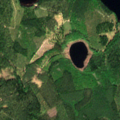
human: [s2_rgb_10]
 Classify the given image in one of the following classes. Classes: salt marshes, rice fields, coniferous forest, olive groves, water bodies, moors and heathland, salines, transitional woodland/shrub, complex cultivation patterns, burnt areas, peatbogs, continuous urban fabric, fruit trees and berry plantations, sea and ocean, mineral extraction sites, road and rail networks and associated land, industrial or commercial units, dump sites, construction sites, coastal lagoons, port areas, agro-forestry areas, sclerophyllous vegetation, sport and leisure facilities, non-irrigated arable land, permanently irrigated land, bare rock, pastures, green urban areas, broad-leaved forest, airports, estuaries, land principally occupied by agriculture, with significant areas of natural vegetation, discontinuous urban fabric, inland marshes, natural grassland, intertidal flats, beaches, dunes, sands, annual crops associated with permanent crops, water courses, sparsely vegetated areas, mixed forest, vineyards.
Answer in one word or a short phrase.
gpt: coniferous forest, mixed forest, water bodies